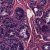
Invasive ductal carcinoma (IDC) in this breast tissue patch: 0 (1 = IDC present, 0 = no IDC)